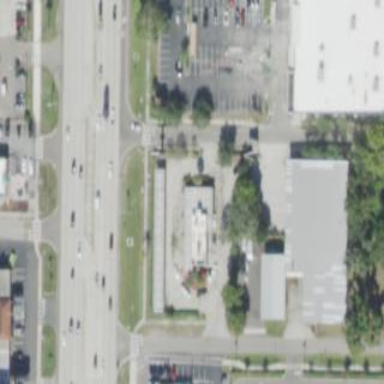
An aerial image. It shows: Commercial area with fast food establishment.